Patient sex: M
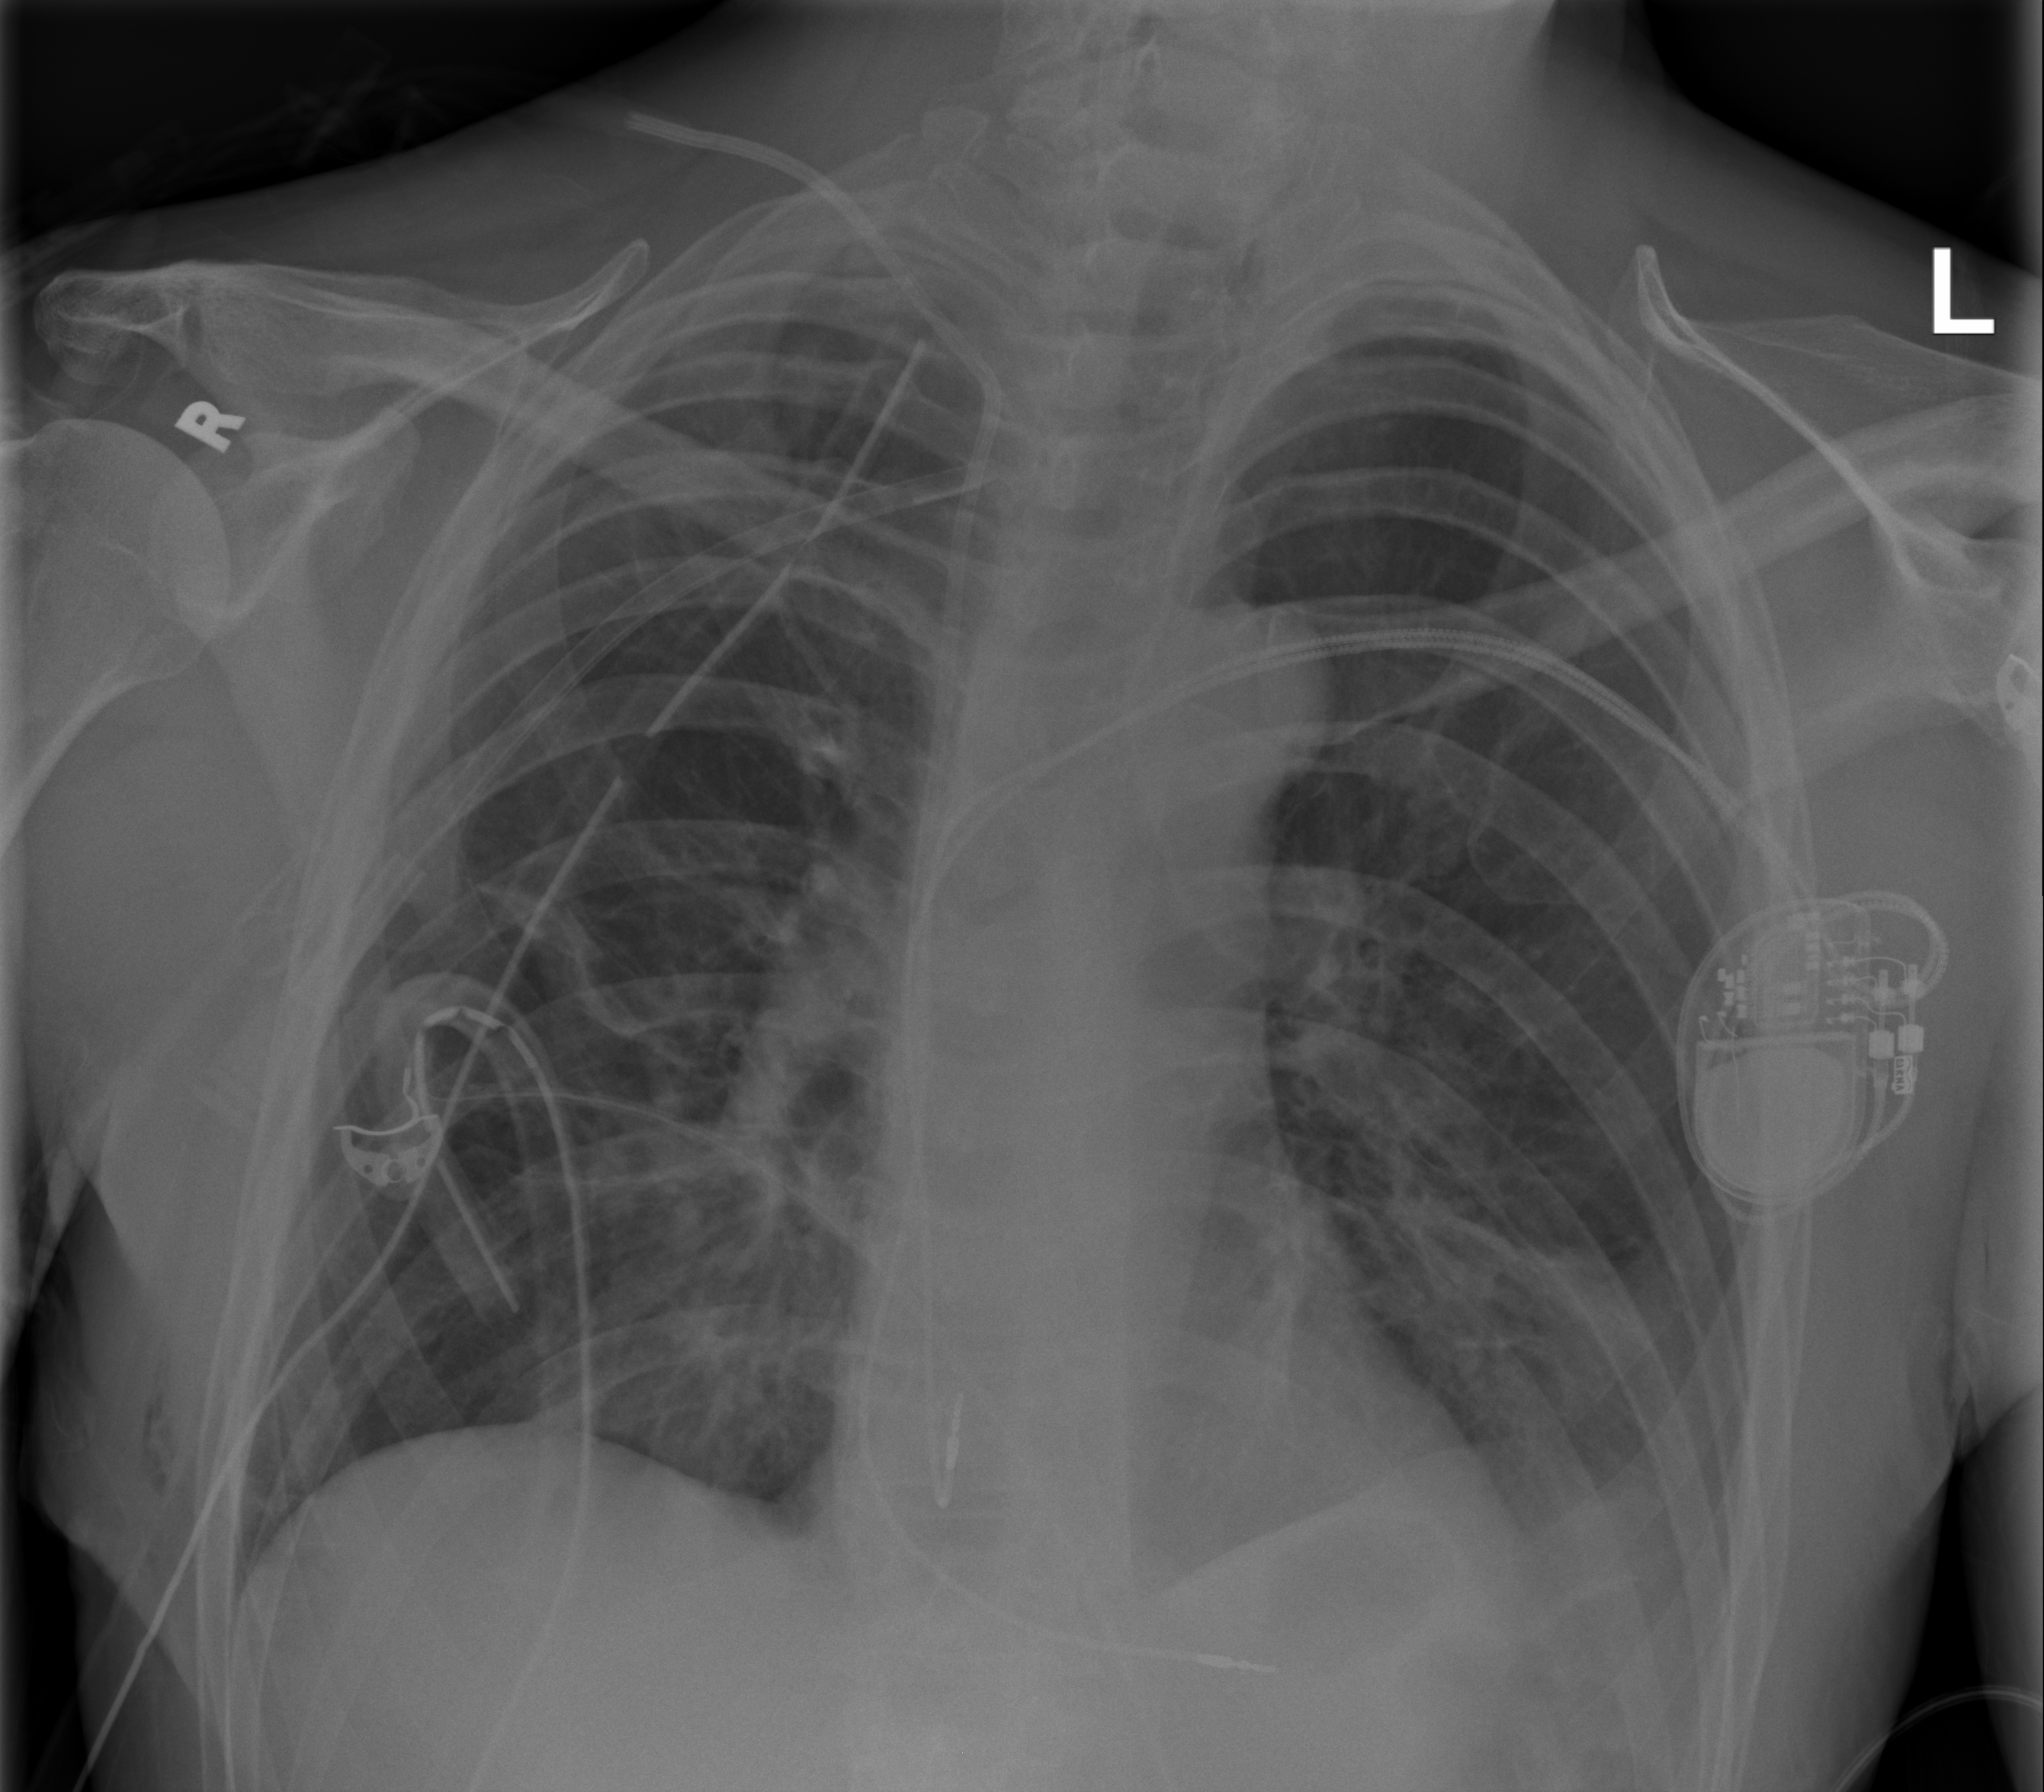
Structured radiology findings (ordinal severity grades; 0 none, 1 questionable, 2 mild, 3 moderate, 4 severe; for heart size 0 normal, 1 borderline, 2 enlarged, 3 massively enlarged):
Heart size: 0
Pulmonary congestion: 0
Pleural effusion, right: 0
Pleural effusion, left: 2
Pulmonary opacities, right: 2
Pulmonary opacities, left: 0
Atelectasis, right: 2
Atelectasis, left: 2